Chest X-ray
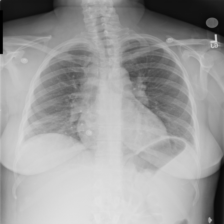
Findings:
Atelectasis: negative
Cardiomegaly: negative
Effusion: negative
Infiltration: negative
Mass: negative
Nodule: negative
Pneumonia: negative
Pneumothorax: negative
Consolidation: negative
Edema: negative
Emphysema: negative
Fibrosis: negative
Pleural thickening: negative
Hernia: negative